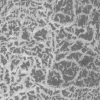
Atmospheric dust classification: not_dusty